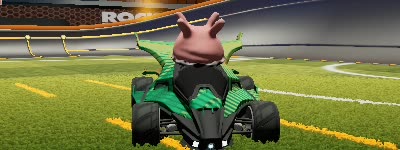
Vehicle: aftershock